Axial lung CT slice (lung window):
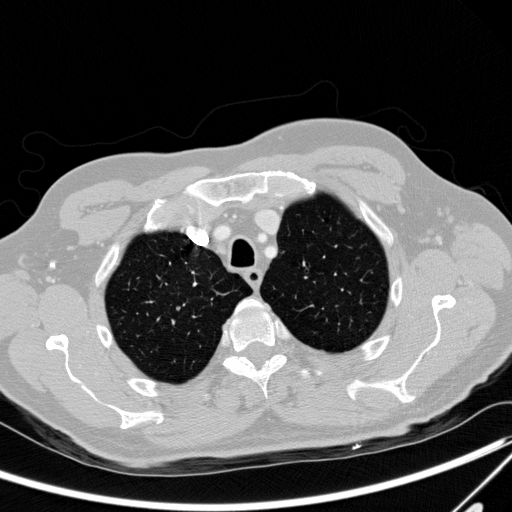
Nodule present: yes
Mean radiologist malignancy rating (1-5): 3